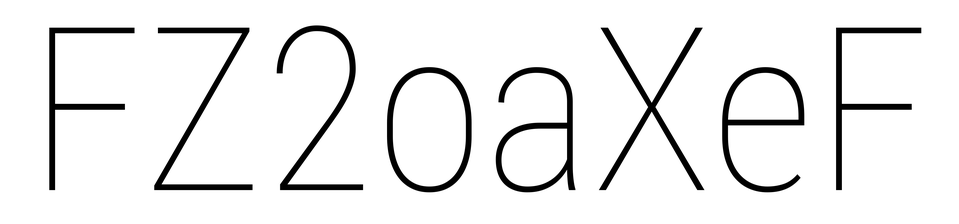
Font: Roboto_Condensed_Thin